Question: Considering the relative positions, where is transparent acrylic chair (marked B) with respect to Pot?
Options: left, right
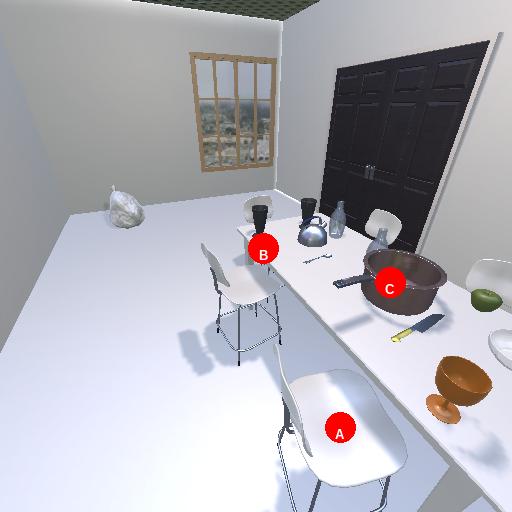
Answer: left